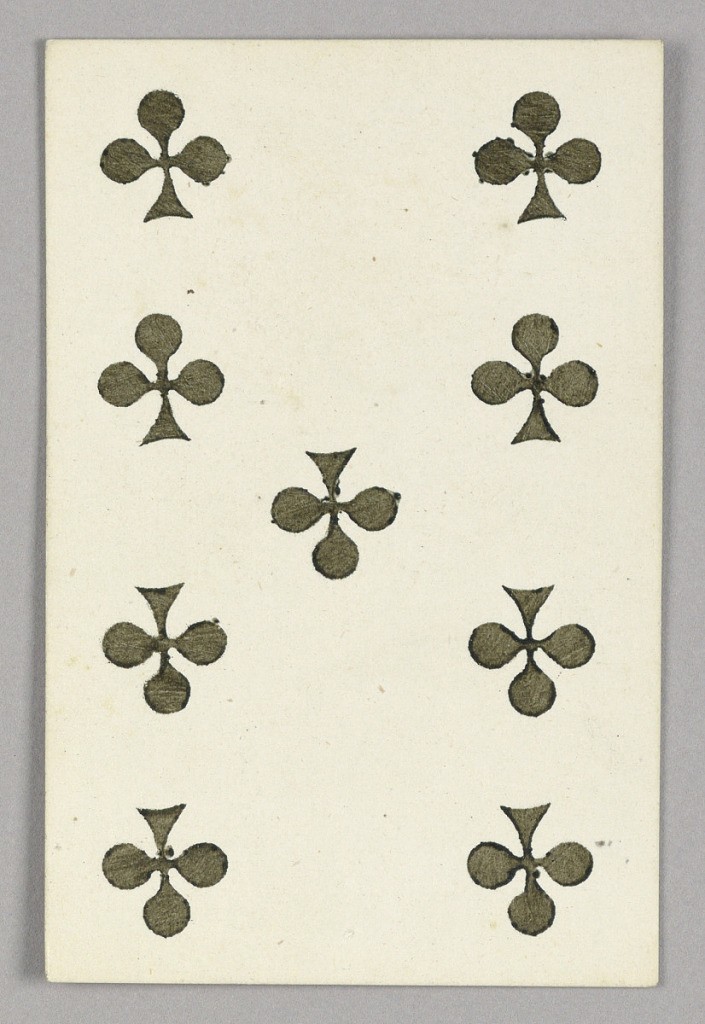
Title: Nine of Clubs from Set of "Jeu Imperial–Second Empire–Napoleon III" Playing Cards
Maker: B.P. Grimaud, Paris, France
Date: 1858
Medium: Lithograph on glazed paper
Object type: Playing Card
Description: Nine of Clubs from Set of "Jeu Imperial-Second Empire-Napoleon III" Playing Cards.